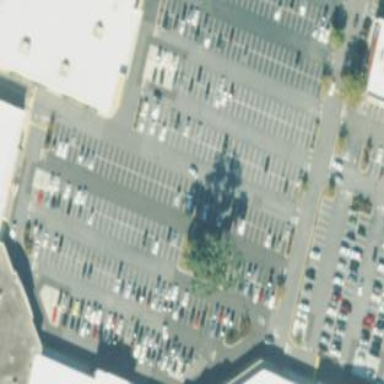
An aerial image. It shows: Parking lane for vehicles.